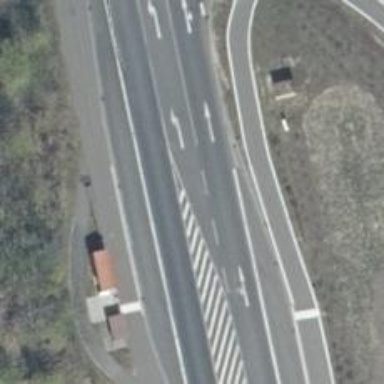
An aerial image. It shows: Asphalt road classified as primary highway.